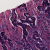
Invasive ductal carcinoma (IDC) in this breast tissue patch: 1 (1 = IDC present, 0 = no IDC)